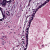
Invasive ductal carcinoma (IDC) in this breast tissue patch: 0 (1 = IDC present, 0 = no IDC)